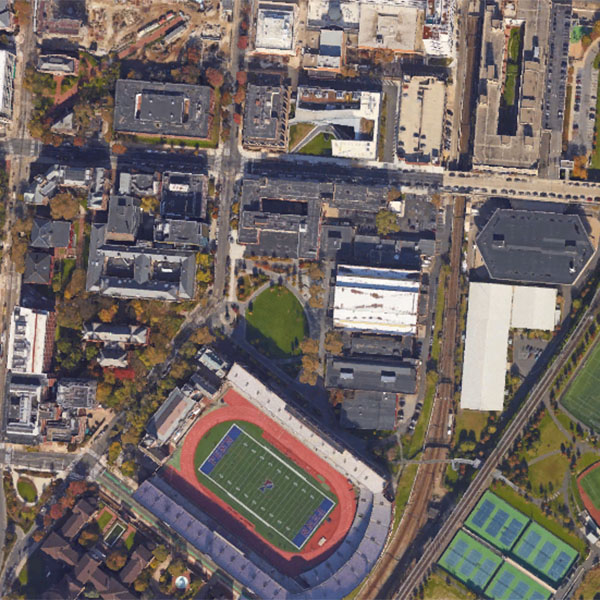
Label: School